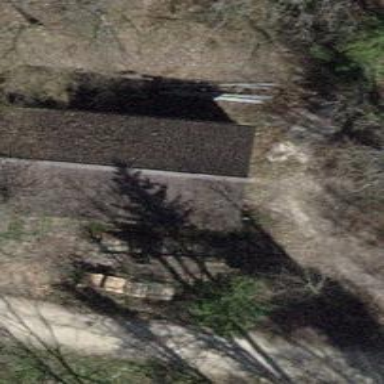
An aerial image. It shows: Simple house.